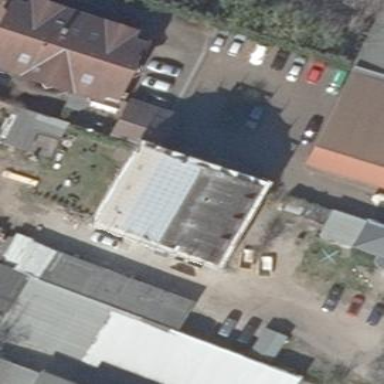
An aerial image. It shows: Apartments building with gambrel roof.